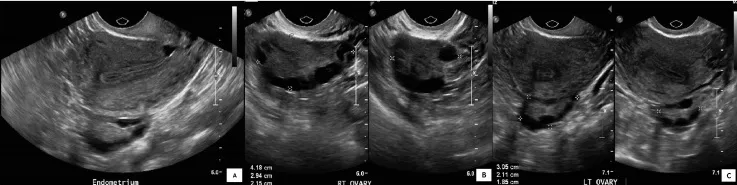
Transvaginal ultrasound pelvis images. [A] Sagittal view of the uterus with normal endometrium thickness [B] Right ovary enlarged with polycystic morphology (vol14cc). [C] Left ovary is normal.
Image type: radiology (mri)